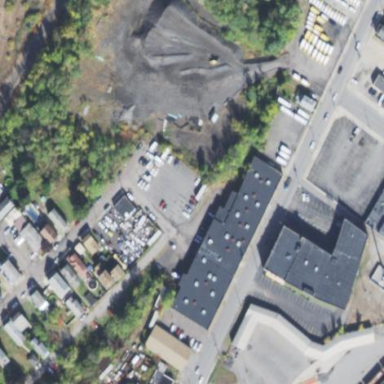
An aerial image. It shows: Industrial building.